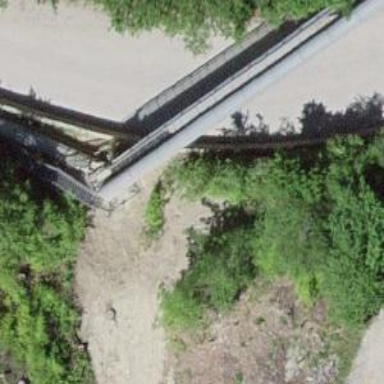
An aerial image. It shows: Bridge.